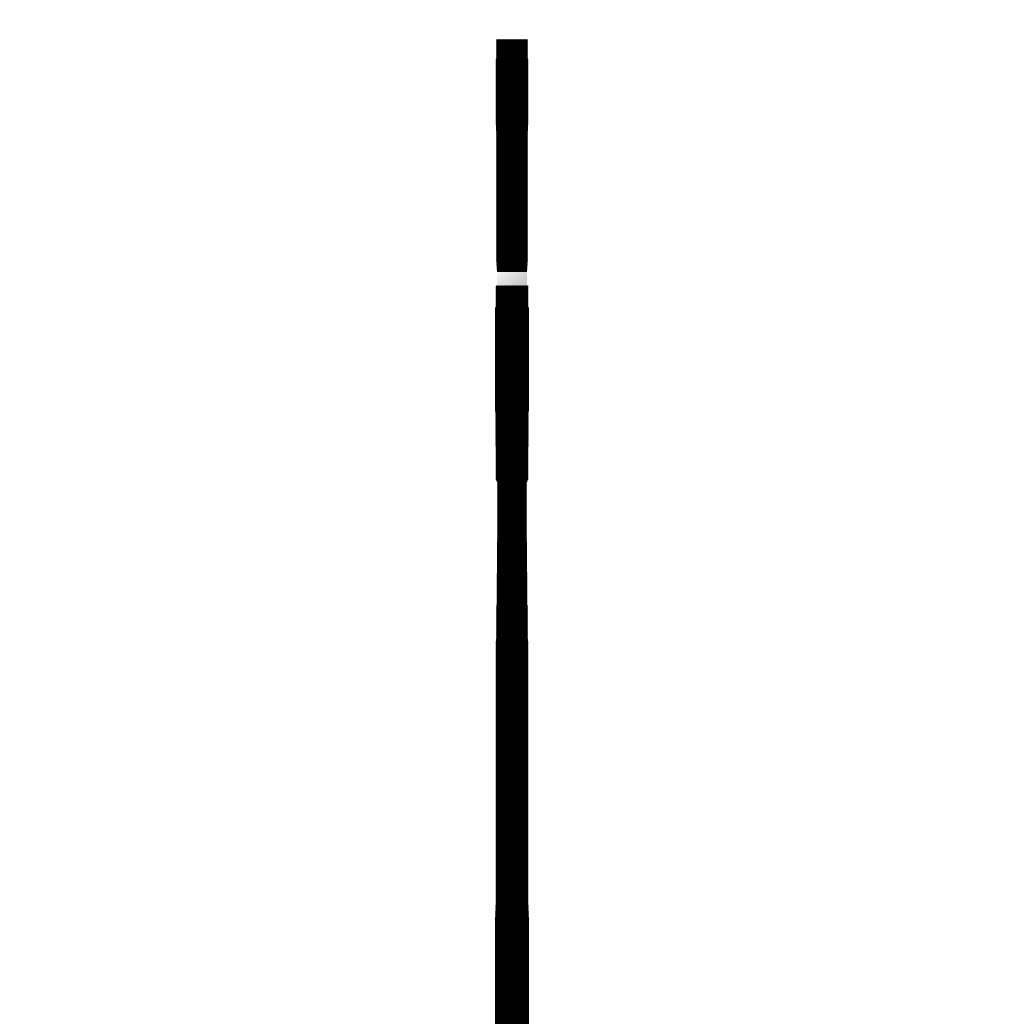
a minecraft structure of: Trevor from Castlevania 3 bad low quality